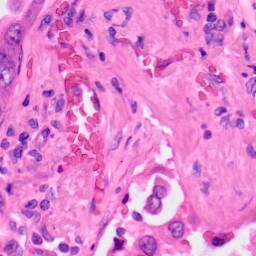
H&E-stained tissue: Lung